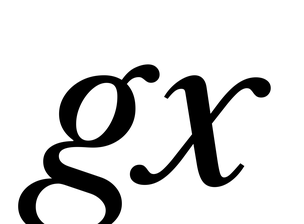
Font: LibreCaslonText-Italic_Italic